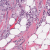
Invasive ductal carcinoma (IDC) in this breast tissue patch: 1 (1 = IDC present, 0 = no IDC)